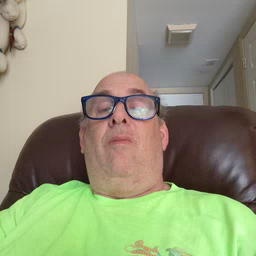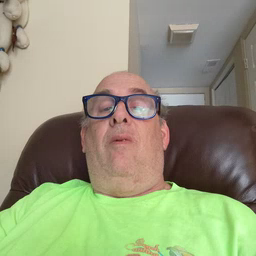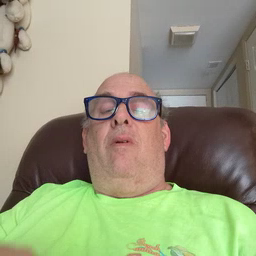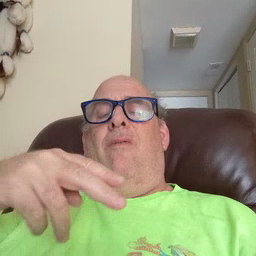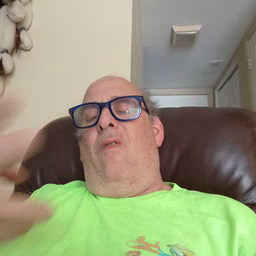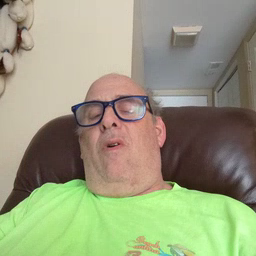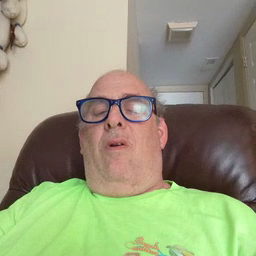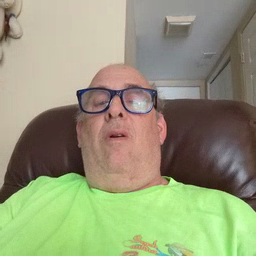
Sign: fall